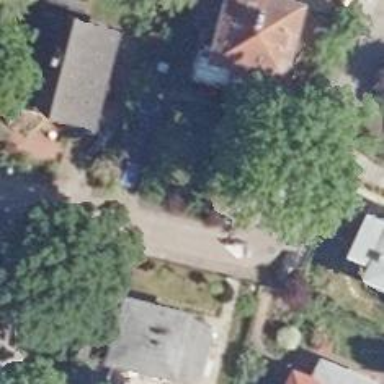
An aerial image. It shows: Living street.